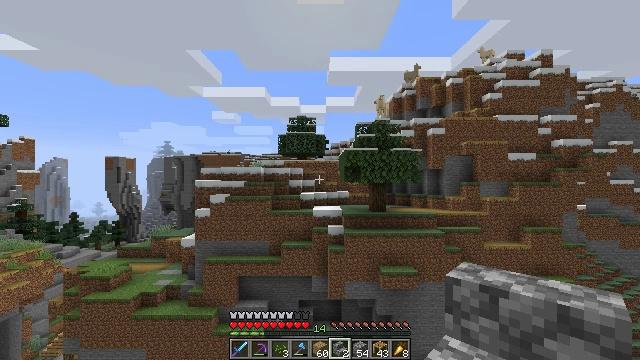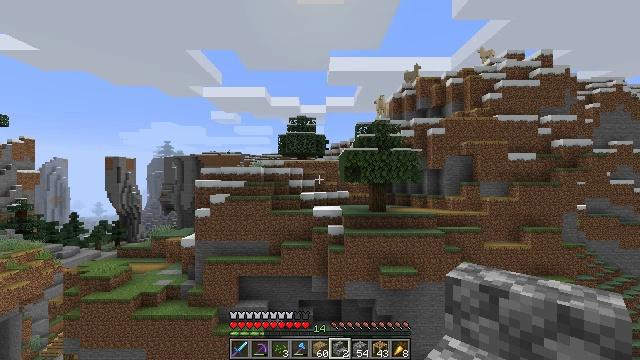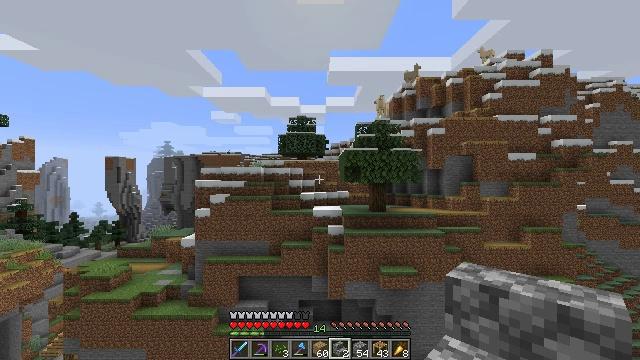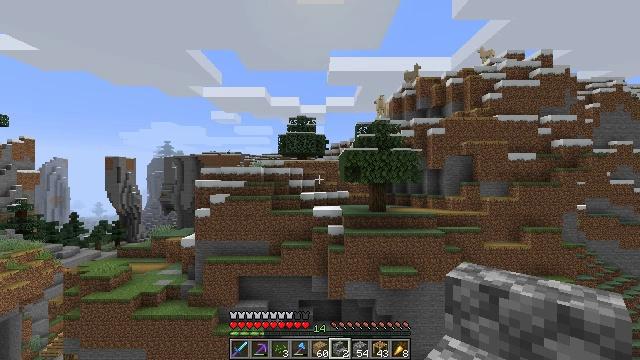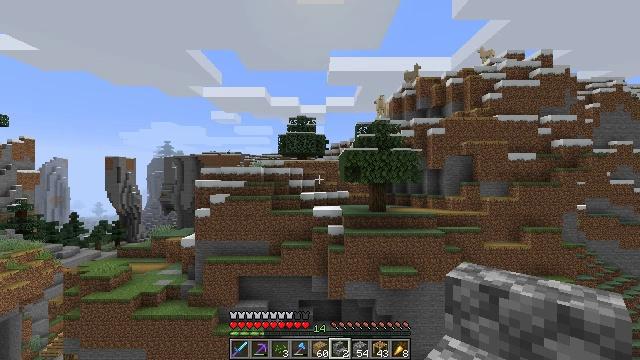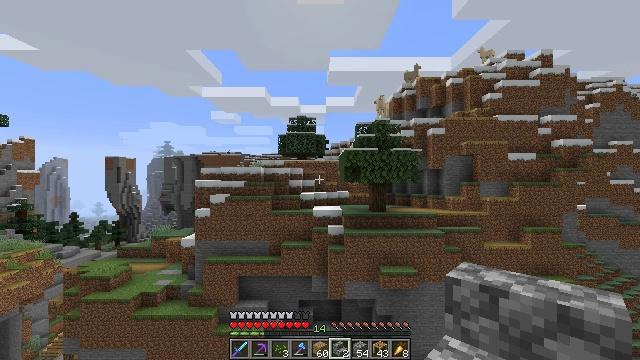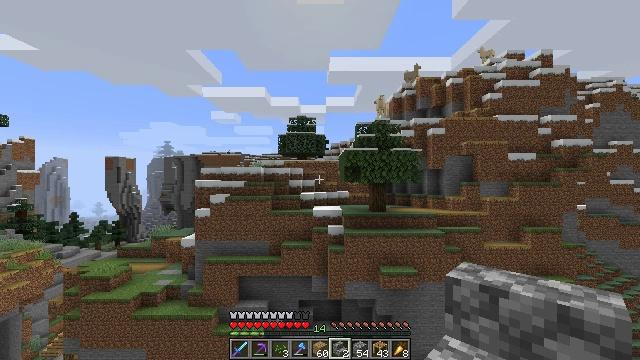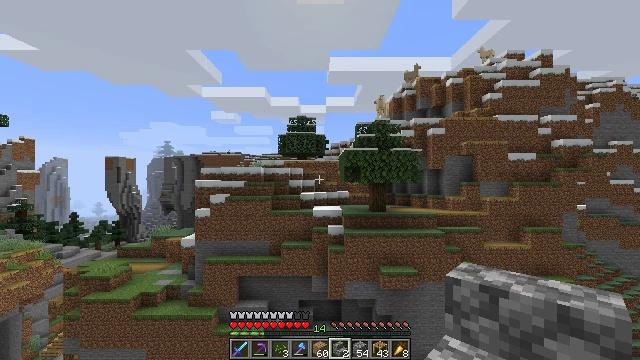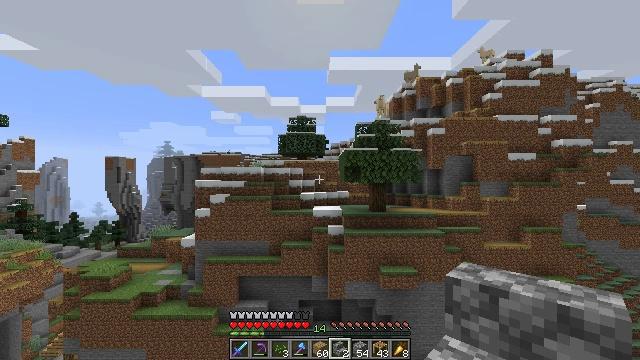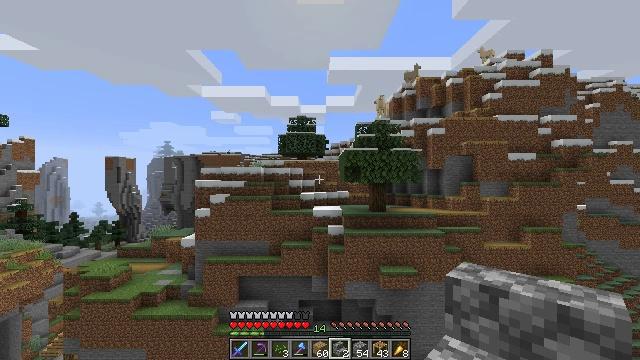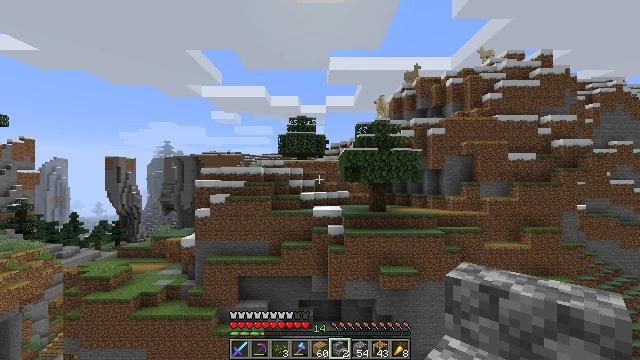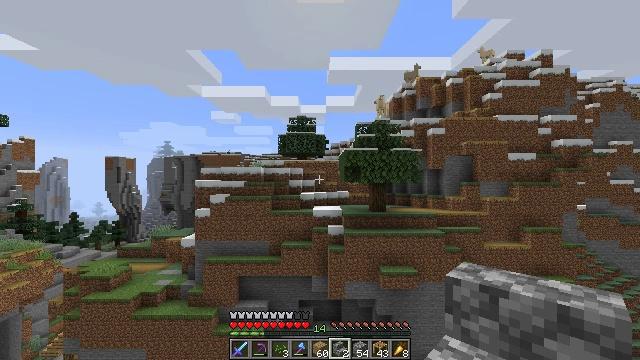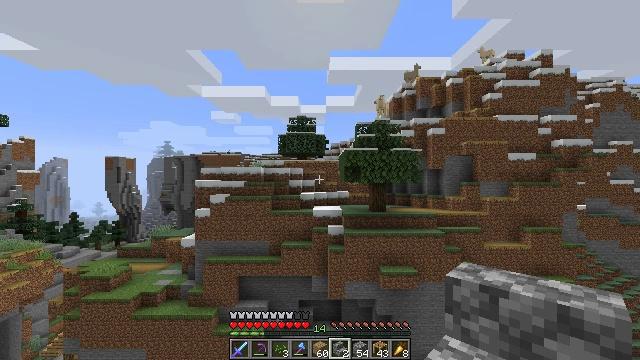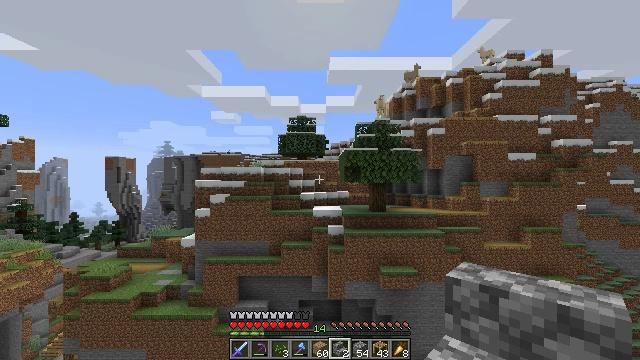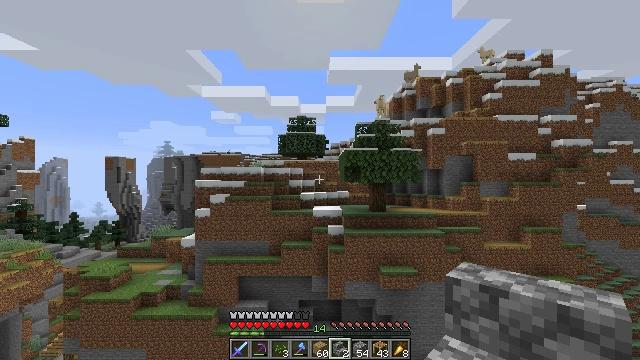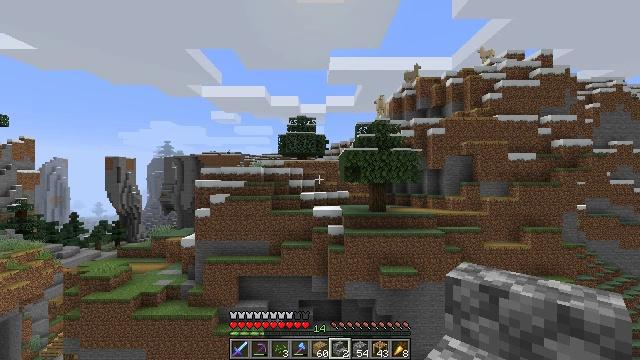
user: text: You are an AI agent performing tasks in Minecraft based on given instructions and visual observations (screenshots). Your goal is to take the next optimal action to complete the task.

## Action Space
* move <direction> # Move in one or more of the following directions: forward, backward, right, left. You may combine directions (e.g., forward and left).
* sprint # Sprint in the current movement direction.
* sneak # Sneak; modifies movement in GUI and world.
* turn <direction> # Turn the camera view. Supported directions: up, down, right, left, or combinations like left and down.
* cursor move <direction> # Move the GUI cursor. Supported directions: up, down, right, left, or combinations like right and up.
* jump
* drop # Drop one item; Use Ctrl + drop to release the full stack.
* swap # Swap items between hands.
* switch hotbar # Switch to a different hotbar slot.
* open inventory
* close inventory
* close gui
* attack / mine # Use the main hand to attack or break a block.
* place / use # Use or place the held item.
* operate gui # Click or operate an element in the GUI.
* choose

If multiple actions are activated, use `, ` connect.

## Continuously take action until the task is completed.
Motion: motion action
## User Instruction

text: Mine scaffolding to move it.
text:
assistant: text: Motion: no_op
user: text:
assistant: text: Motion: no_op
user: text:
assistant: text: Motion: no_op
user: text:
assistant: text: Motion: no_op
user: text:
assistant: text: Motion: no_op
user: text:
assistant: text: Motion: no_op
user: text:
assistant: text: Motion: no_op
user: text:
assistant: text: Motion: no_op
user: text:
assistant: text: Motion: no_op
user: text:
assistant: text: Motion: no_op
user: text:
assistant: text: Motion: no_op
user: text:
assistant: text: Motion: no_op
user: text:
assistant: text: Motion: no_op
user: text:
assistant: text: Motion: no_op
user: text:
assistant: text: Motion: no_op
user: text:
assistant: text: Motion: no_op
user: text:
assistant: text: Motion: no_op
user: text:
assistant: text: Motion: no_op
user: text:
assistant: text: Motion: no_op
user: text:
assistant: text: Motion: no_op
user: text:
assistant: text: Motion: no_op
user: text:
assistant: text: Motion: no_op
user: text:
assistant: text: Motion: no_op
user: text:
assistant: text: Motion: no_op
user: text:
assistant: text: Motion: no_op
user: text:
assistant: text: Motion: no_op
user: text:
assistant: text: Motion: no_op
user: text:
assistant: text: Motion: no_op
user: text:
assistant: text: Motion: no_op
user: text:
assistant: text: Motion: no_op